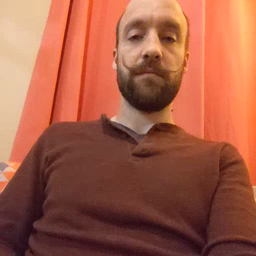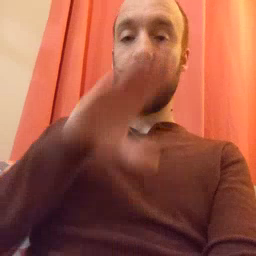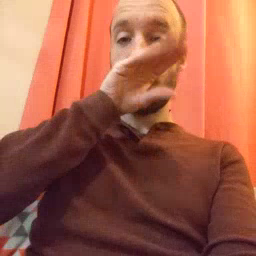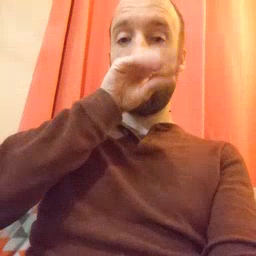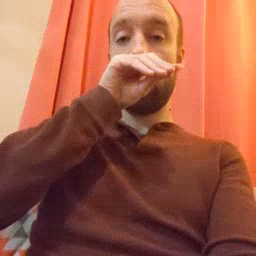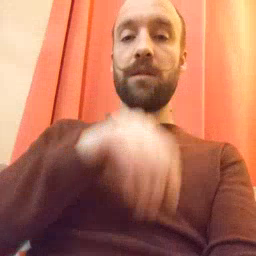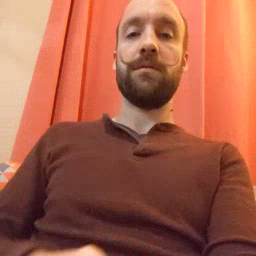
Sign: goose